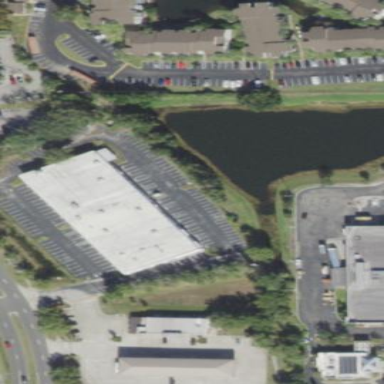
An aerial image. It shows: Commercial building.